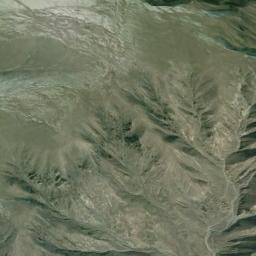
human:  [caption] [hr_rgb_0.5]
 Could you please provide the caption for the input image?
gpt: The mountains are winding and undulating .

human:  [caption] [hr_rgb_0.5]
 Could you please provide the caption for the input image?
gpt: The mountains are covered with yellow dirt .

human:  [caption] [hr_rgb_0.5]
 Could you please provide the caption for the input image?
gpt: The mountain is full of green plants next to the black land .

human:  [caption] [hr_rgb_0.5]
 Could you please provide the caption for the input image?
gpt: The folded mountain consists of some ridges and valleys .

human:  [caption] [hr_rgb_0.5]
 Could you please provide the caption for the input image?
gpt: There are some ridges on the gray mountain .